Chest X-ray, AP view. Patient: 23 years old, sex F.
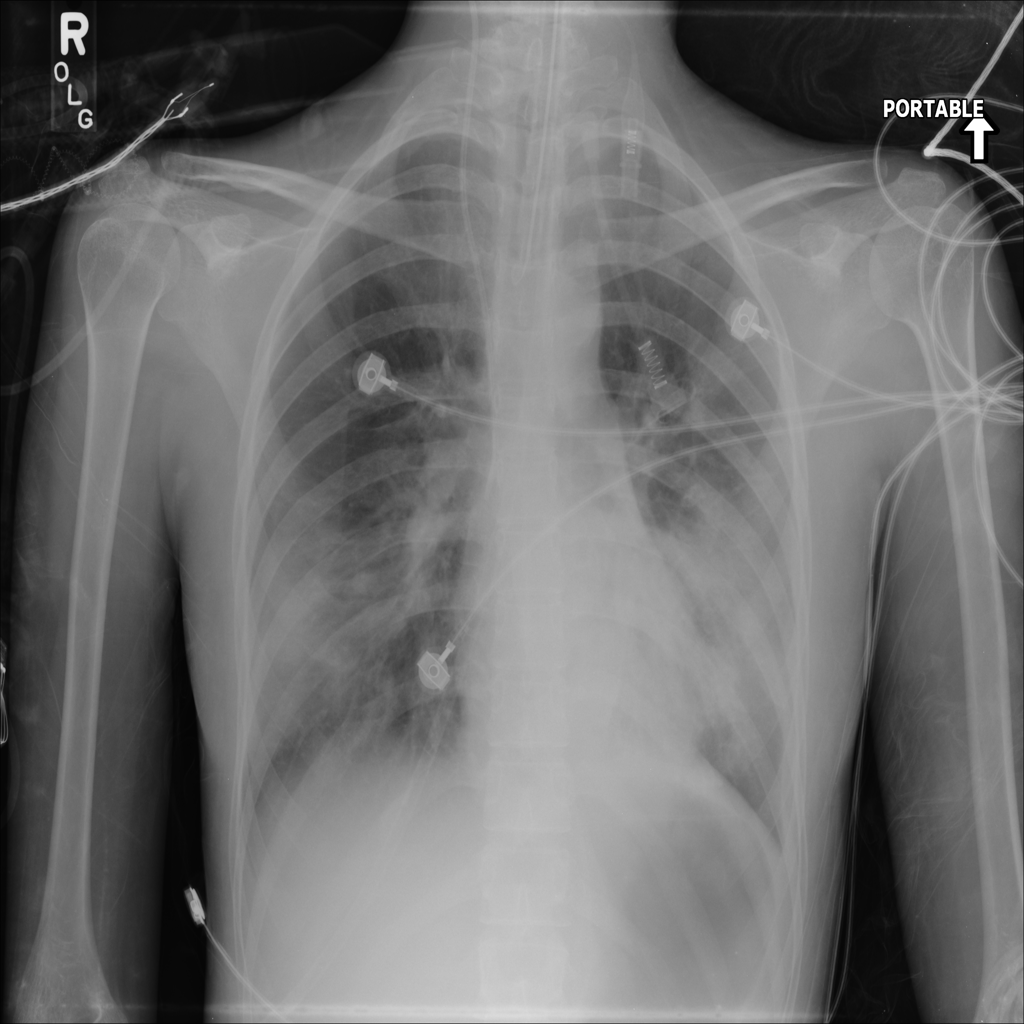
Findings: No Finding